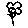
Label: flower